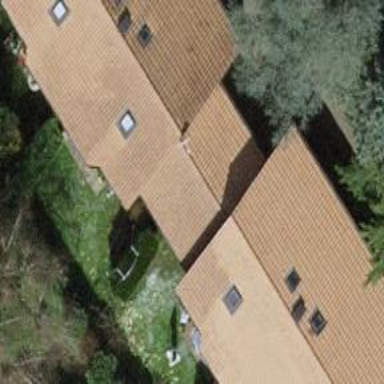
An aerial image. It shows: View of roof of building.